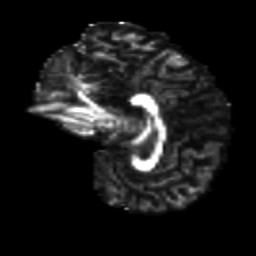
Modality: FA
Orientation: sagittal
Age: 22
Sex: female
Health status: healthy
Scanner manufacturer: siemens
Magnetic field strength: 3 T
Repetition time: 8.6 s
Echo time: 0.095 s